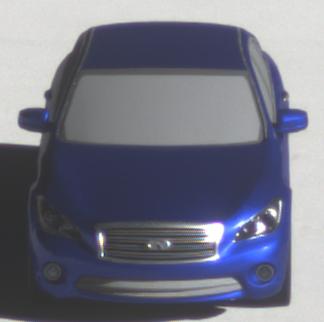
Make: Infiniti
Model: M 37
Detailed model: M (Y51)
Model produced from: 2010/10
Model produced until: 2013/11
Doors: 4
Color: blue
Road condition: dry road
Daytime: morning or afternoon
Contrast: high contrast